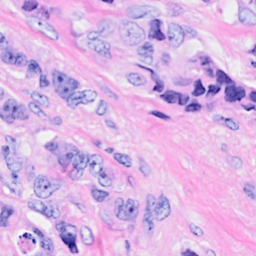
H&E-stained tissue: Breast